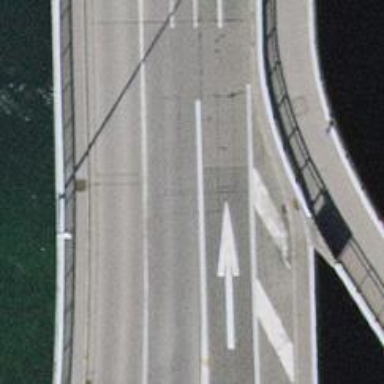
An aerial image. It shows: Asphalt surface bridge for trunk link highway.